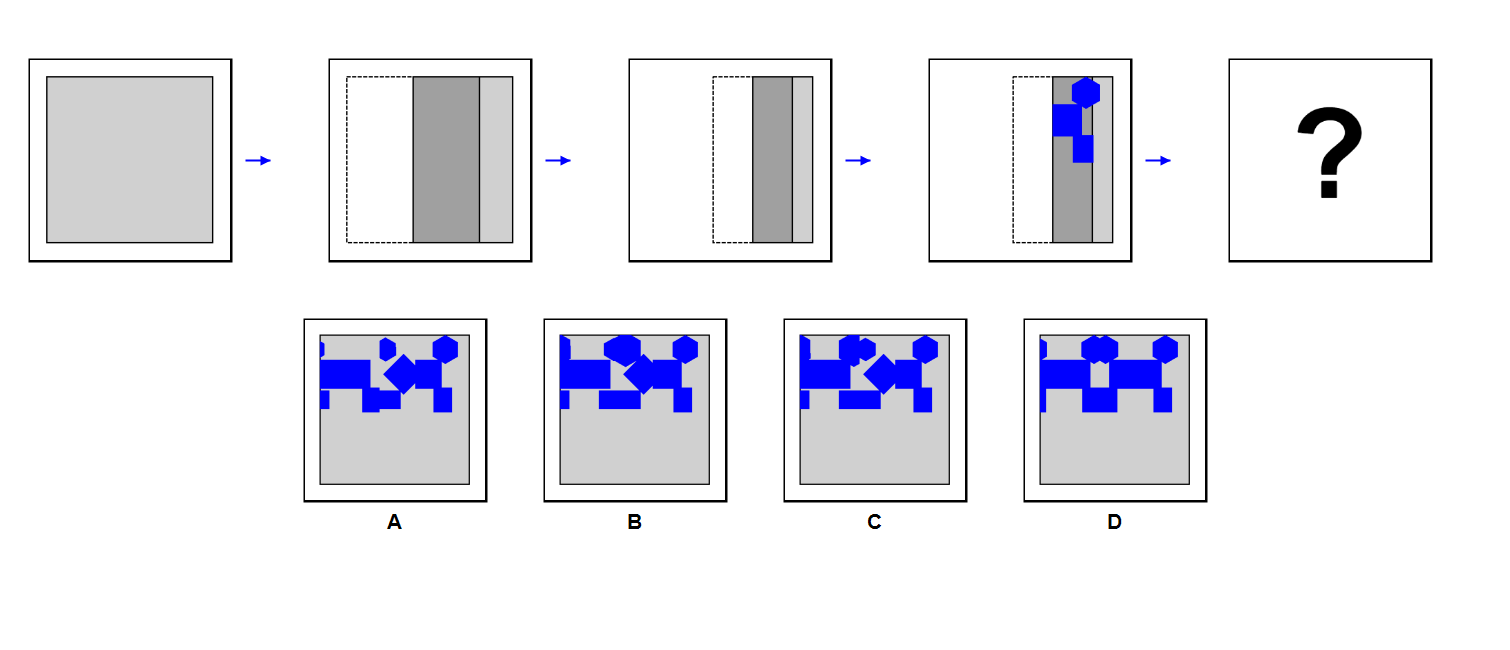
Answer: D